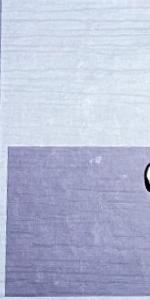
Label: Empty